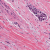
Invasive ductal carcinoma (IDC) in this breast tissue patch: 0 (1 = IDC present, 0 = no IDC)